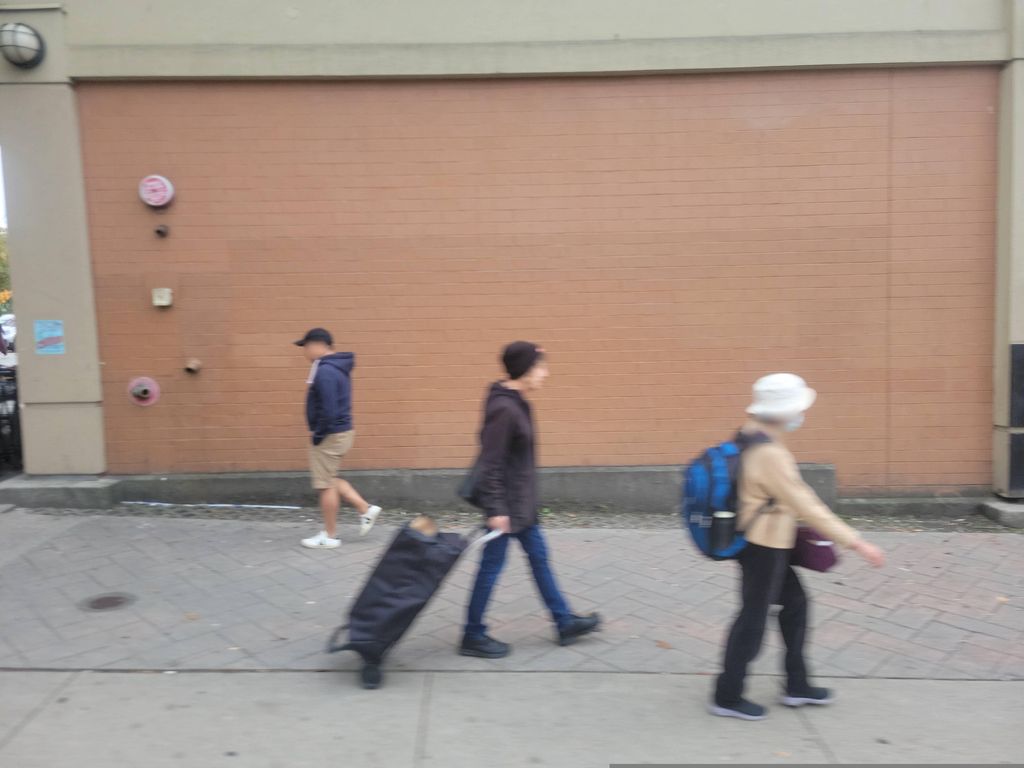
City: vancouver